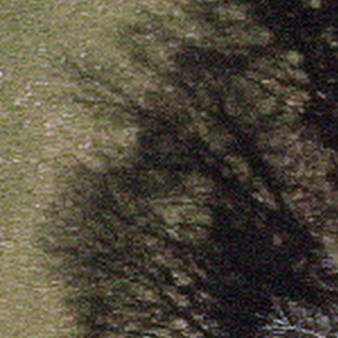
Label: other